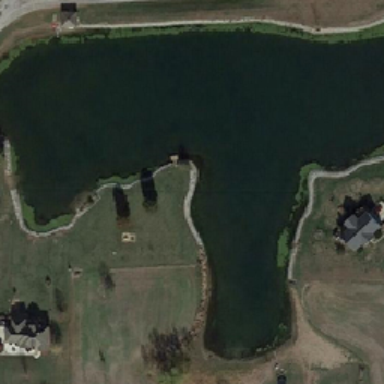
Several trees were planted around the lake .